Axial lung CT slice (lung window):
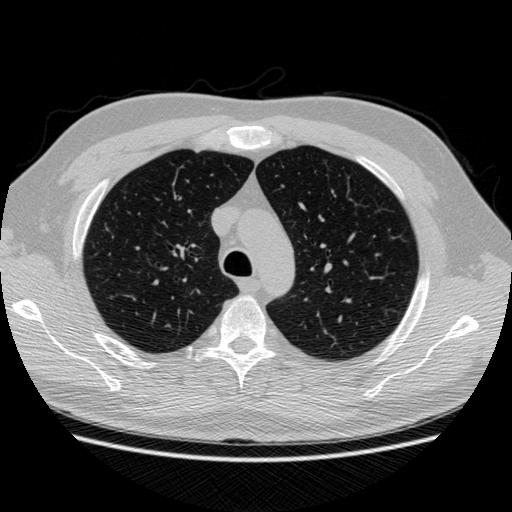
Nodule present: no